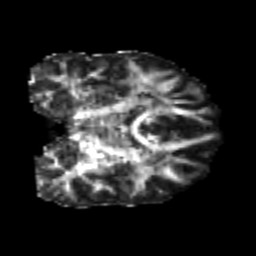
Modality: FA
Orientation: coronal
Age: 20
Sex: male
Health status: healthy
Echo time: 0.074 s